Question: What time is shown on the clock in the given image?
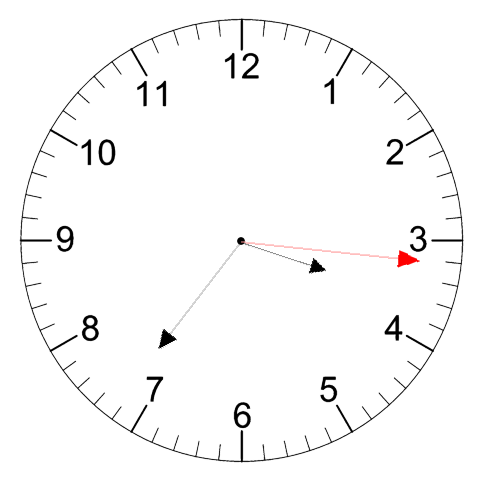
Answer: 03:36:16